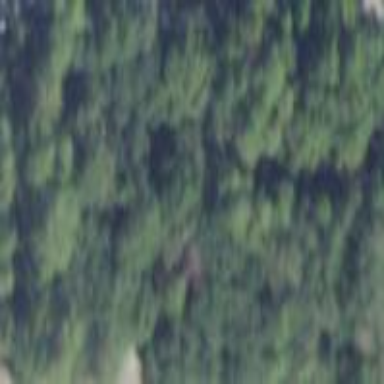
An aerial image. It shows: Mixed woodland with various types of leaves.